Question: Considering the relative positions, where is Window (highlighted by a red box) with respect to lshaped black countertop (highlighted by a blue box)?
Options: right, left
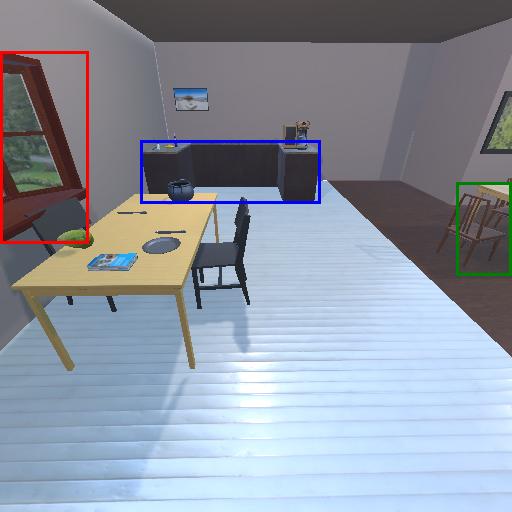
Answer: right